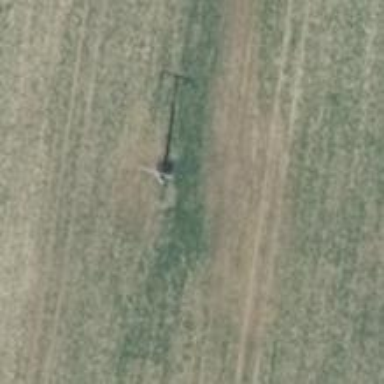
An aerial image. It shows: Power pole.